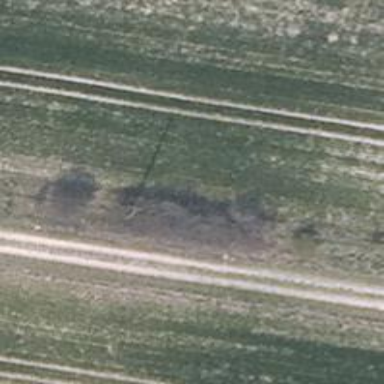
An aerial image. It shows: Minor power line with 3 cables.